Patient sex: M
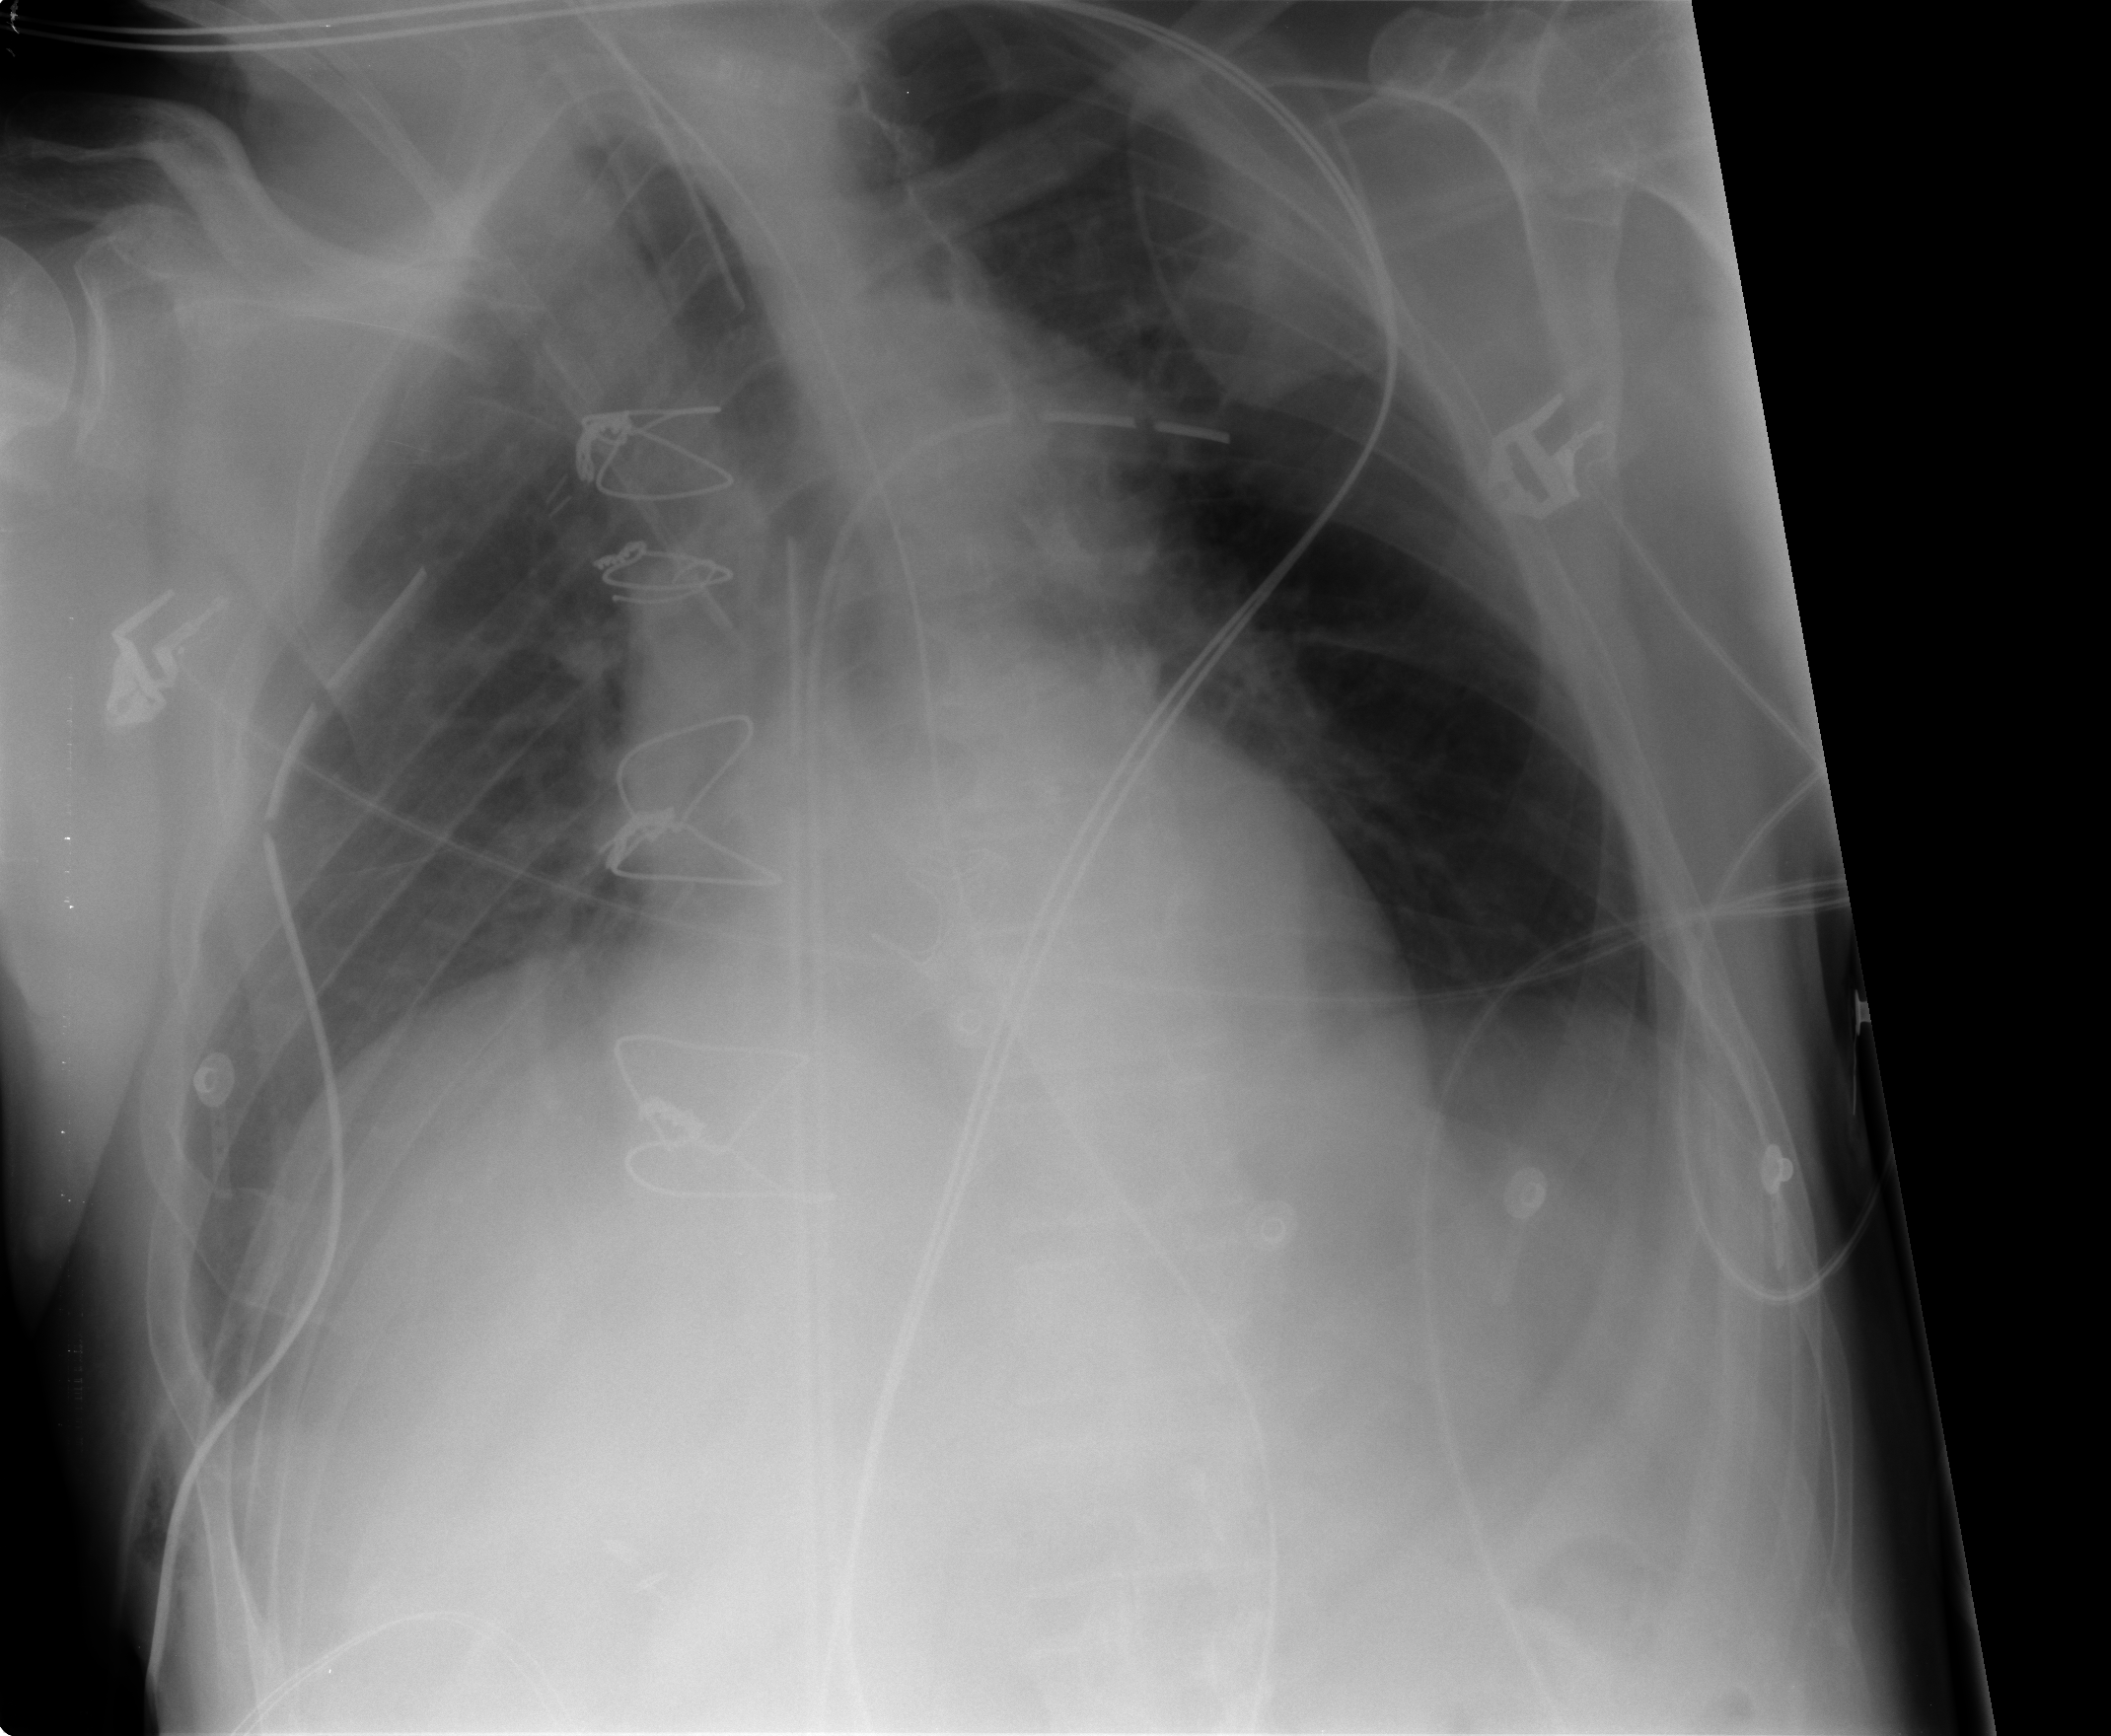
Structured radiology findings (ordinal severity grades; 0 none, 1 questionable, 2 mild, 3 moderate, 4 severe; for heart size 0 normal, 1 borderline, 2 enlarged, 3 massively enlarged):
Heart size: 0
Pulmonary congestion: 2
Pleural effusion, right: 0
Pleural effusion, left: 2
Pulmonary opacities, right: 0
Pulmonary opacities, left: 0
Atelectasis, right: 0
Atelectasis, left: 0